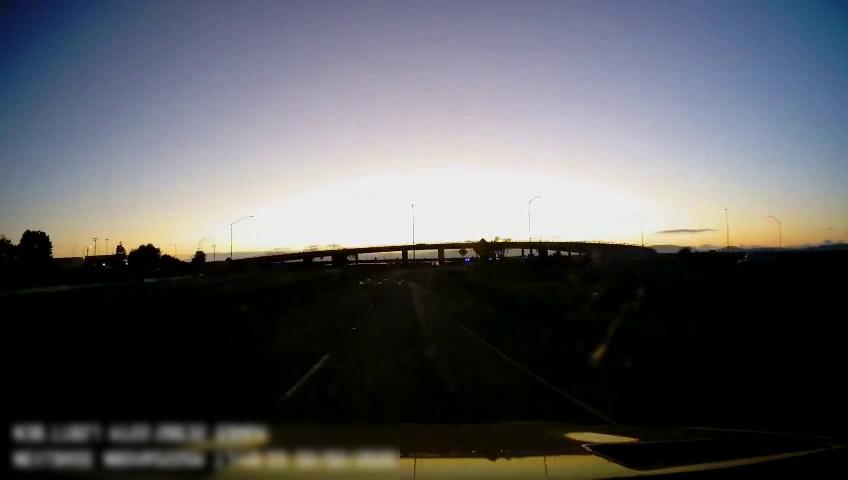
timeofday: Dusk/Dawn/Twilight
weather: Sunny
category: Drivable Space
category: Lanes | Current Lane
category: Lanes | Current Lane
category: Traffic | Signs
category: Traffic | Signs